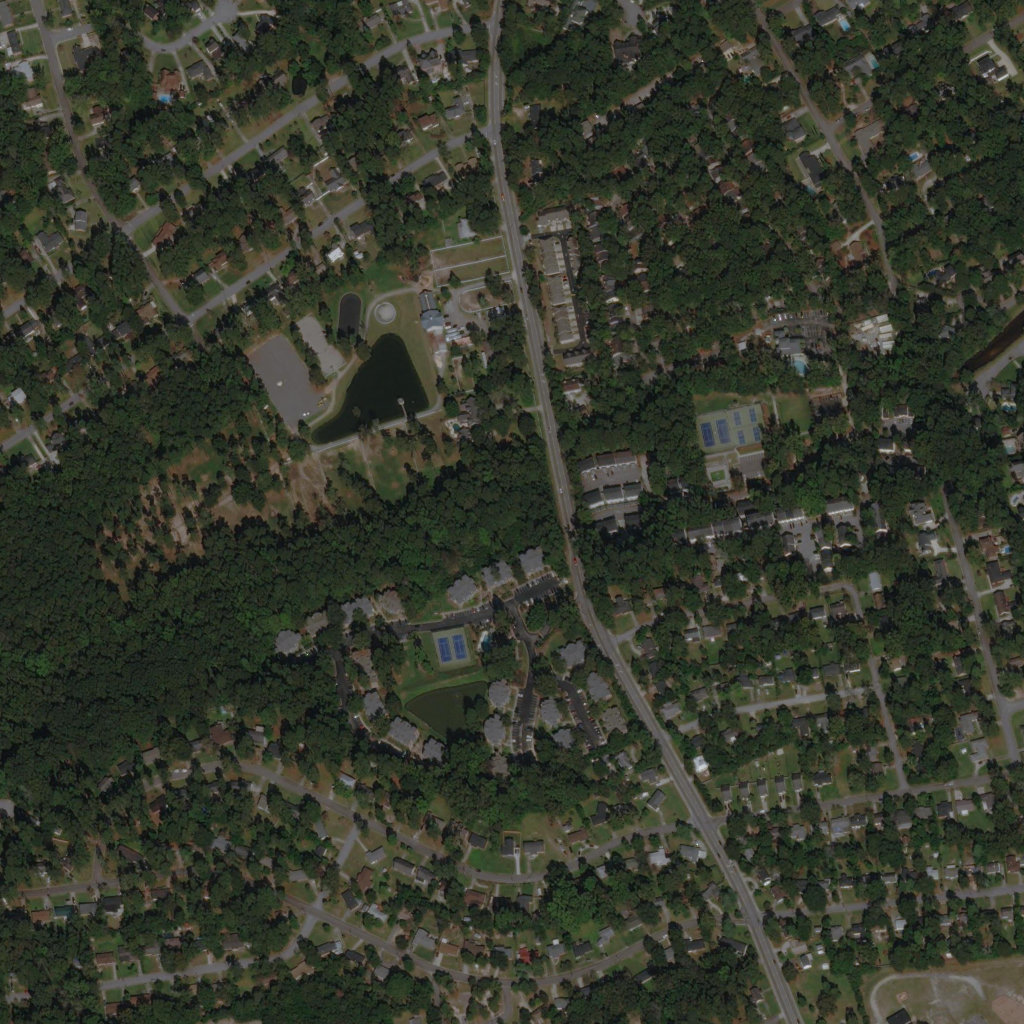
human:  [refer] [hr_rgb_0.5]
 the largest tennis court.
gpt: <box>[[67, 39, 75, 43, 0]]</box>